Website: apple
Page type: account-selection
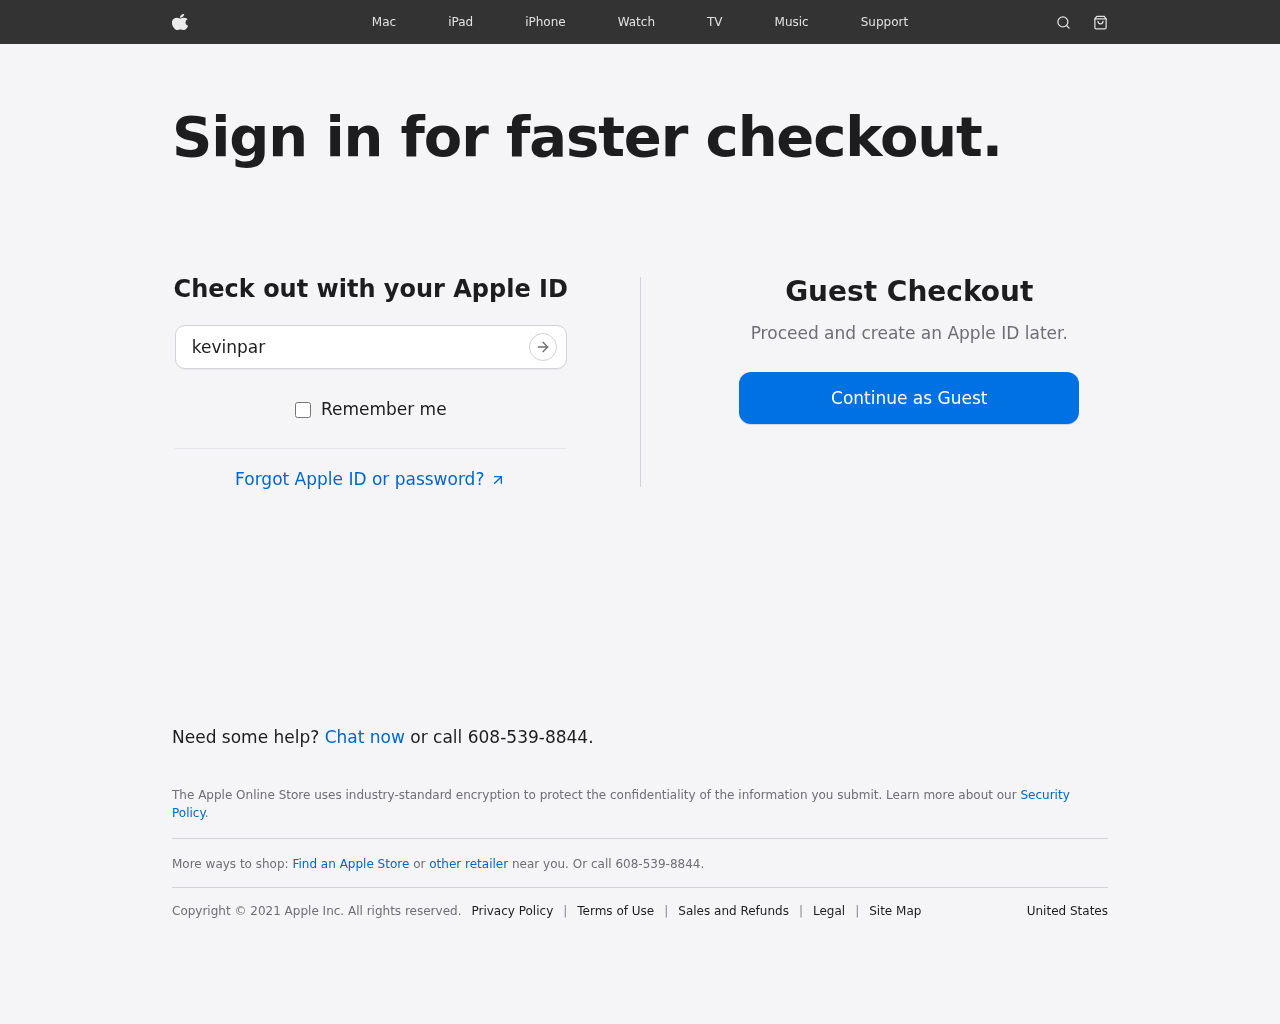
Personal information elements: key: PII_LOGIN_USERNAME
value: kevinparker14